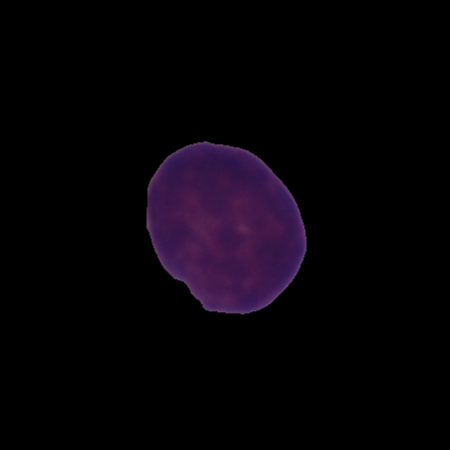
Label: healthy